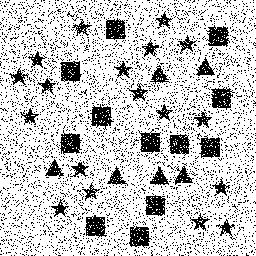
Squares: 12
Triangles: 6
Stars: 18
Total shapes: 36